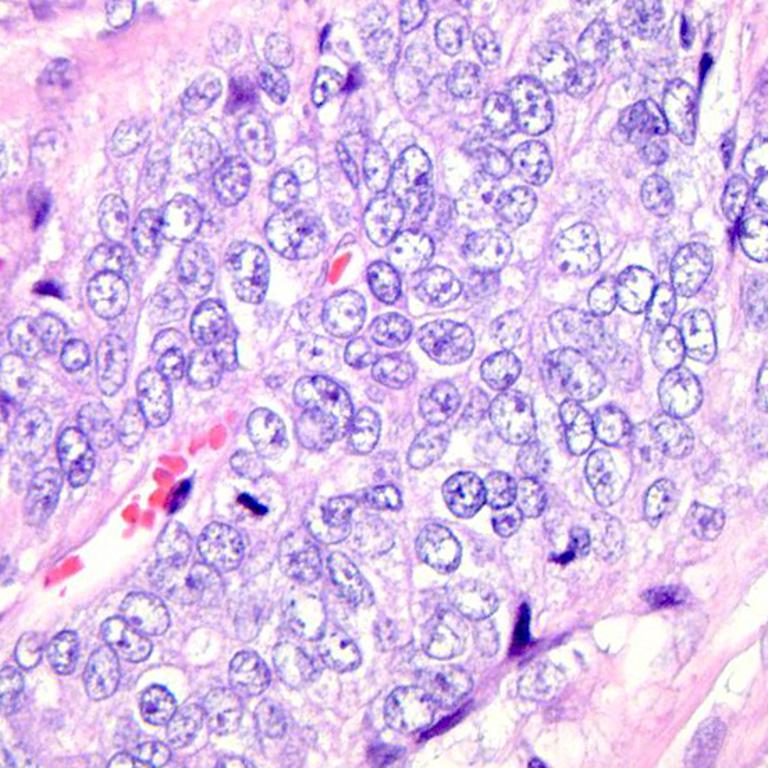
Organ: colon
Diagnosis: adenocarcinomas